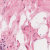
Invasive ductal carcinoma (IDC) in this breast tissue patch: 0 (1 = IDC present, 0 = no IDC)